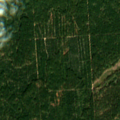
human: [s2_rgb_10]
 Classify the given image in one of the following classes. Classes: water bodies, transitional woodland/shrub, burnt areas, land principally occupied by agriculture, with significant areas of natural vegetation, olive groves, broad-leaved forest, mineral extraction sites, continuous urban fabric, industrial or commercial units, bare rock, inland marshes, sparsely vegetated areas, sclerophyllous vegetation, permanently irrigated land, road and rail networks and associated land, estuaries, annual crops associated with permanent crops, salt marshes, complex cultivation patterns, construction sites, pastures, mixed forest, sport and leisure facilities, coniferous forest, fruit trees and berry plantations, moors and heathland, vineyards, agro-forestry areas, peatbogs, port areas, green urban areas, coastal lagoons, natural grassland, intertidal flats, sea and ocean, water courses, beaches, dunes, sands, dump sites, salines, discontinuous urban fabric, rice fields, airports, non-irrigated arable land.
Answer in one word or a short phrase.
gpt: coniferous forest